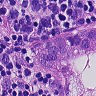
Metastatic tissue present: yes